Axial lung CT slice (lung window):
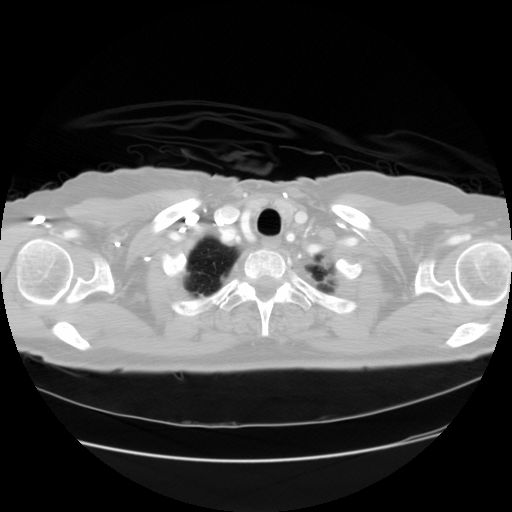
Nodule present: no